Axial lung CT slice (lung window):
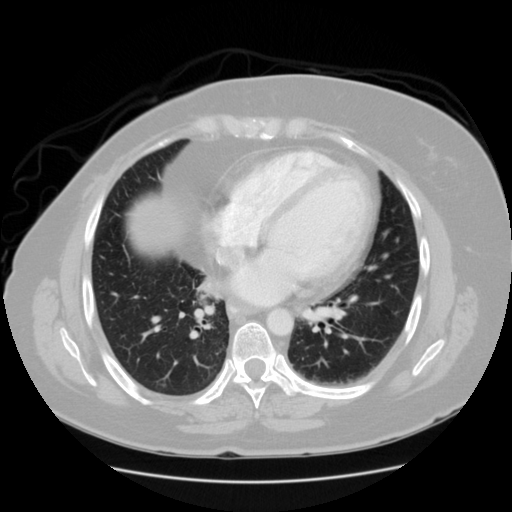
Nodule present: no